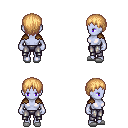
a pixel art fantasy rpg character, female body template, dark elf, purple skin, leather shoulder armor, metal pants, light blonde plain hairstyle, white slippers, four views (front, back, left, right), 2x2 character sprite sheet, small pixel art, hard edges, no anti-aliasing